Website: home-depot
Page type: billing-address
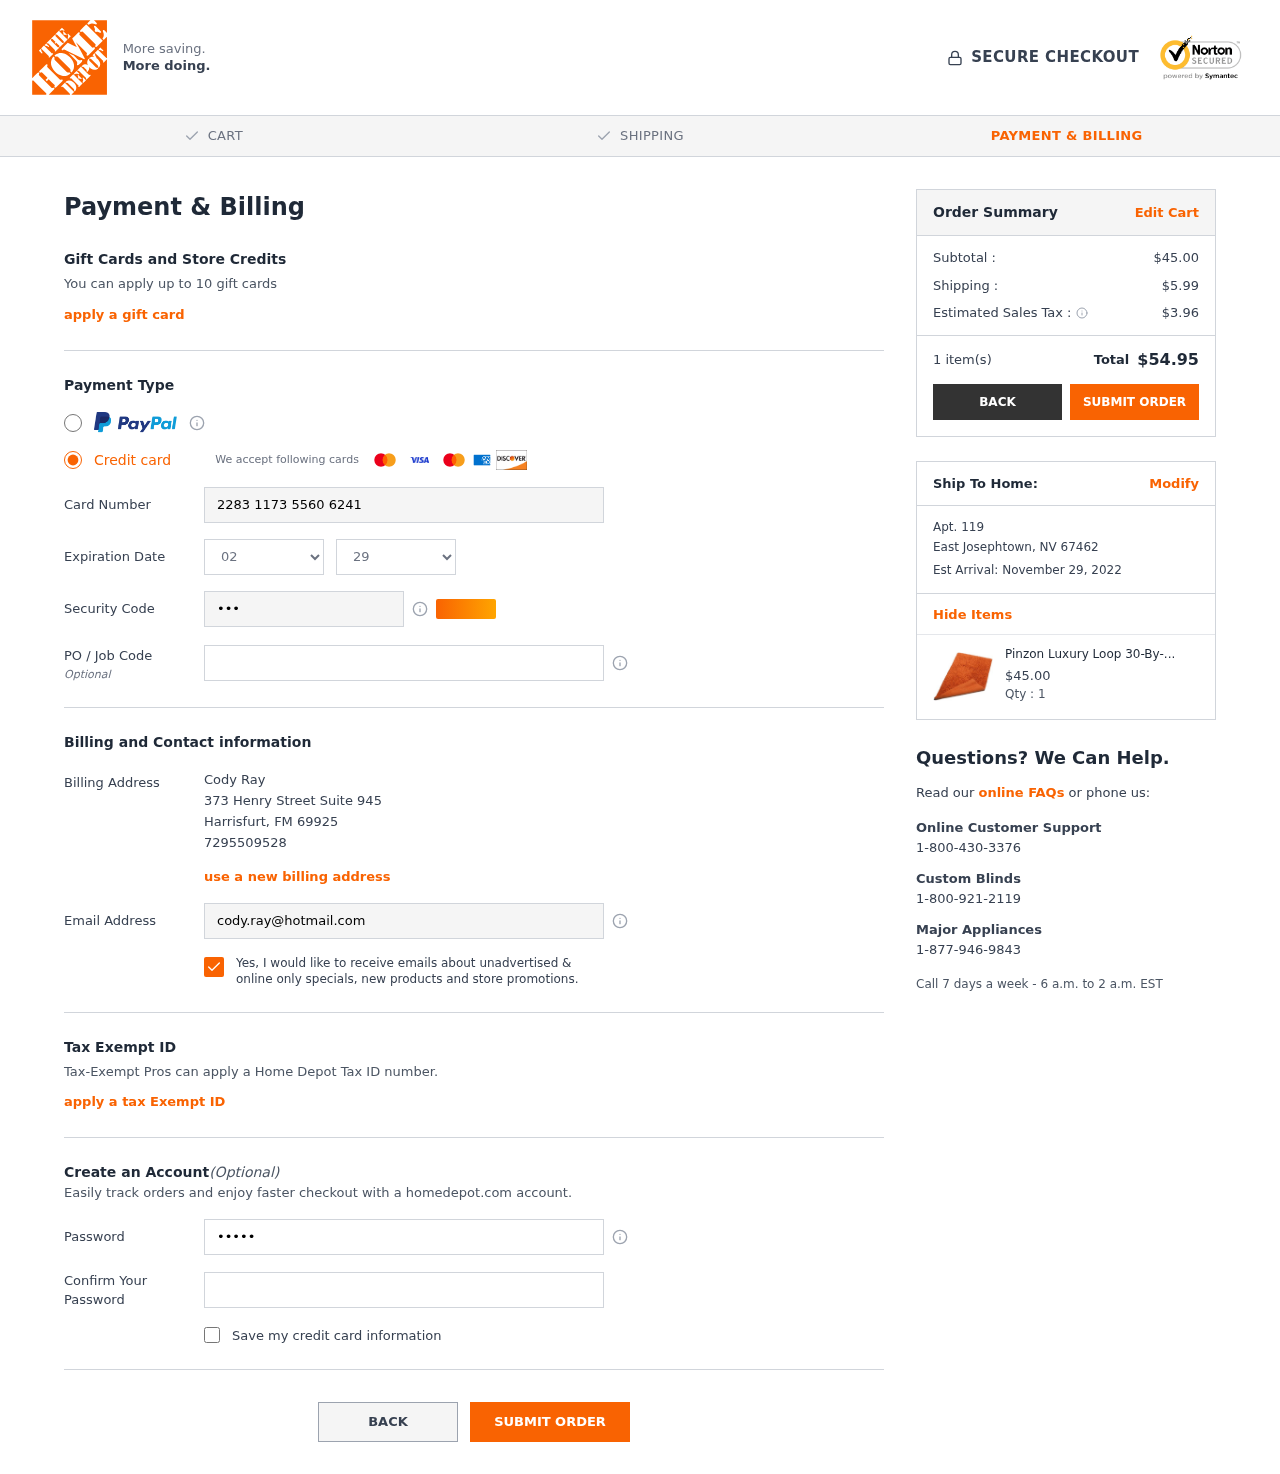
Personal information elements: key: PII_CARD_CVV
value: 845
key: PII_CARD_EXPIRY_MONTH
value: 02
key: PII_CARD_EXPIRY_YEAR
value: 29
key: PII_CARD_NUMBER
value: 2283 1173 5560 6241
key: PII_CITY
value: Harrisfurt
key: PII_CITY2
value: East Josephtown
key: PII_EMAIL
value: cody.ray@hotmail.com
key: PII_FULLNAME
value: Cody Ray
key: PII_PHONE
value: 7295509528
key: PII_POSTCODE
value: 69925
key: PII_POSTCODE2
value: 67462
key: PII_STATE_ABBR
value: FM
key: PII_STATE_ABBR2
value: NV
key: PII_STREET
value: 373 Henry Street Suite 945
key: PII_STREET2
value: Apt. 119
Product elements: key: PRODUCT1_NAME
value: Pinzon Luxury Loop 30-By-50-Inch Cotton Bath Rug, Spice
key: PRODUCT1_PRICE
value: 45
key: PRODUCT1_QUANTITY
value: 1
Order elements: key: ORDER_SUBTOTAL
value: $45.00
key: ORDER_SHIPPING_COST
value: $5.99
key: ORDER_TAX
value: $3.96
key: ORDER_NUM_ITEMS
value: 1 item(s)
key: ORDER_TOTAL
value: $54.95
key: ORDER_DELIVERY_DATE
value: Est Arrival: November 29, 2022